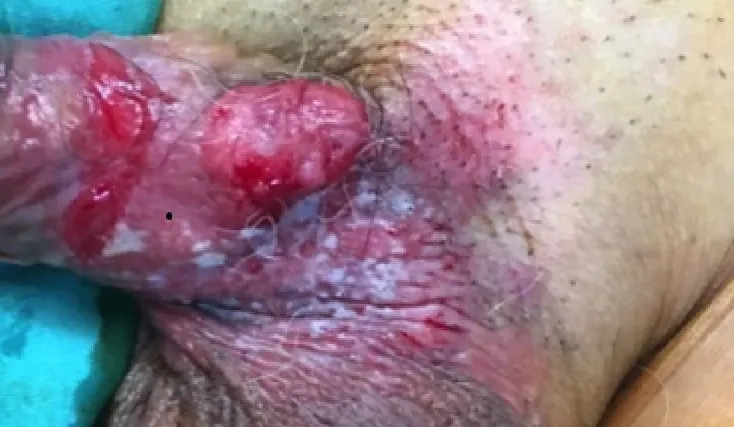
Ulcerative lesion measuring 20 x 15 x 10 mm located at left root of penis; surrounding penile skin and left hemiscrotum were indurated, inflamed, and haemorrhagic with whitish flaky deposits.
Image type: medical_photograph (other_medical_photograph)